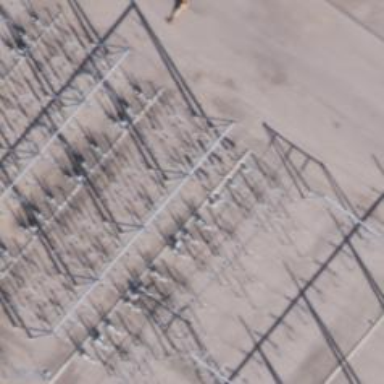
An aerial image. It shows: Switch used for power control.